Field crop: maize
Growth stage: 2
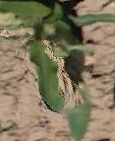
Species: maize